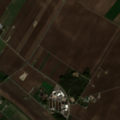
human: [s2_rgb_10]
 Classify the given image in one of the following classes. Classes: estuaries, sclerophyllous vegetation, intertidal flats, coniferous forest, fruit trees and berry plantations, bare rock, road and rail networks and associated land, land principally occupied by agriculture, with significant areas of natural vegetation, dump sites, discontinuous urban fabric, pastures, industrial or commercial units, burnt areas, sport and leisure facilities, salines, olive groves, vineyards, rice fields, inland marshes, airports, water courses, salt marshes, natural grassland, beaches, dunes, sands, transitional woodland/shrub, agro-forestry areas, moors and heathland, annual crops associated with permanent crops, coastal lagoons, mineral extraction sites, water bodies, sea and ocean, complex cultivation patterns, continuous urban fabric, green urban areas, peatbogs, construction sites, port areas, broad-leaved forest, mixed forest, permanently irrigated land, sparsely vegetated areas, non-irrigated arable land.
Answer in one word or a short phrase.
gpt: discontinuous urban fabric, non-irrigated arable land, land principally occupied by agriculture, with significant areas of natural vegetation